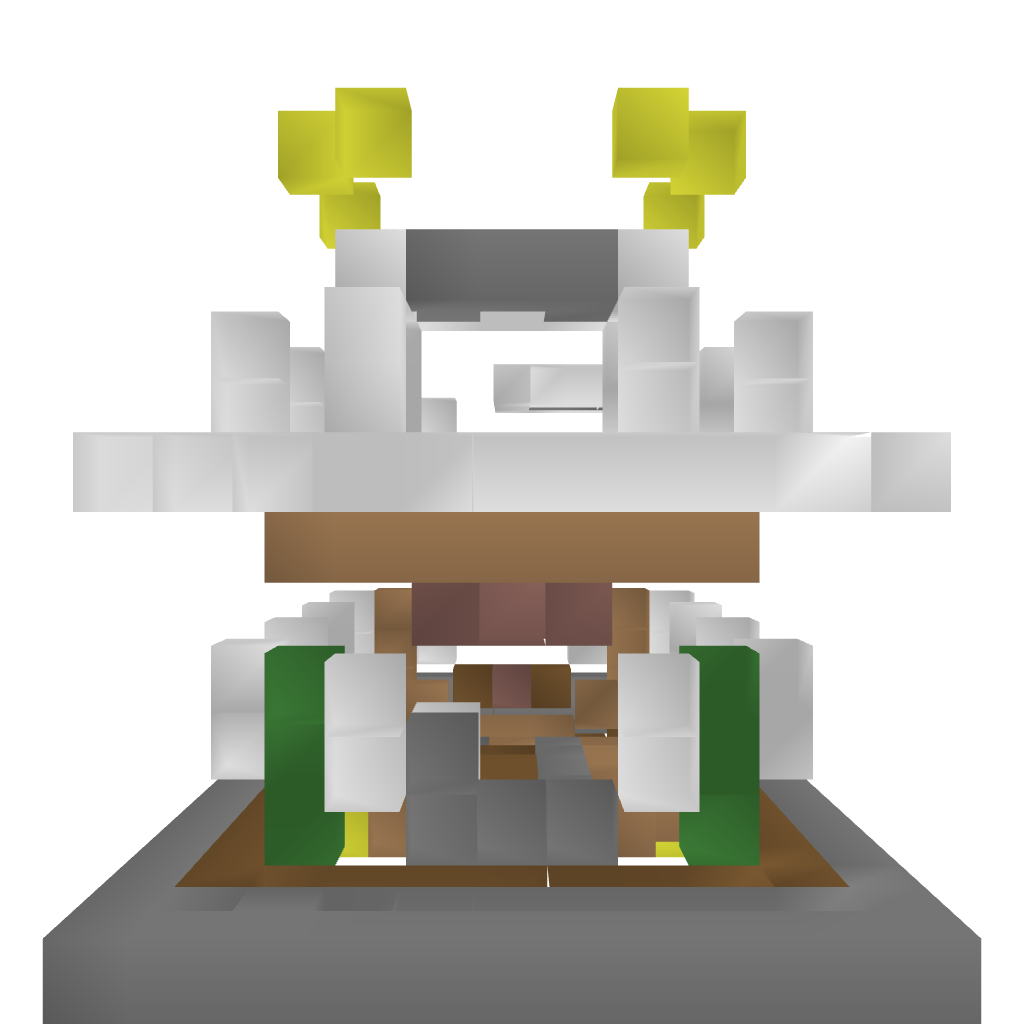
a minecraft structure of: Blue House bad low quality